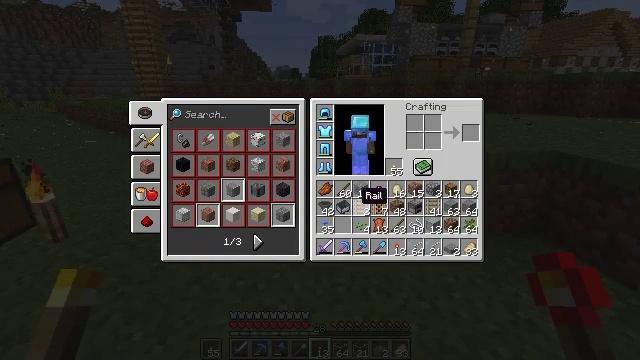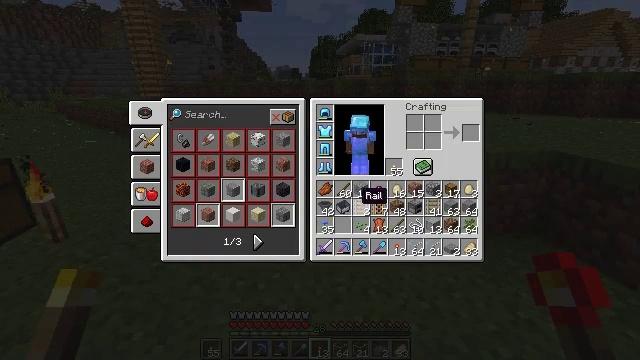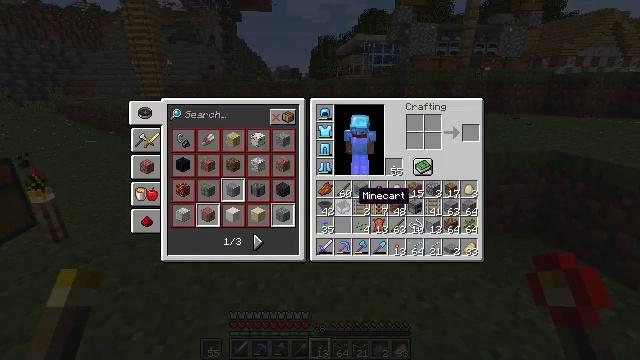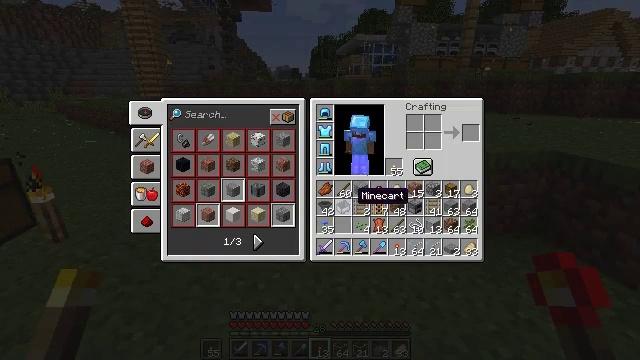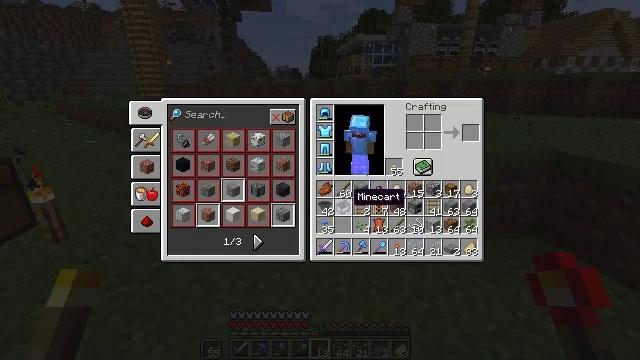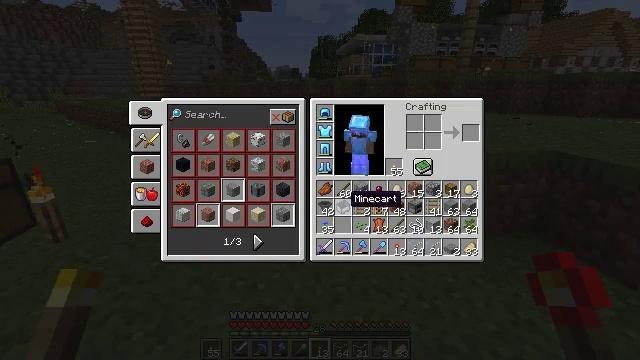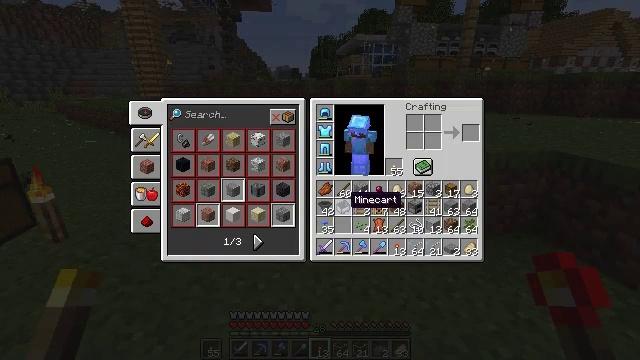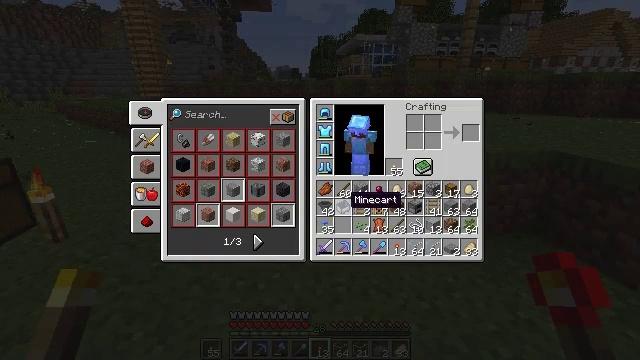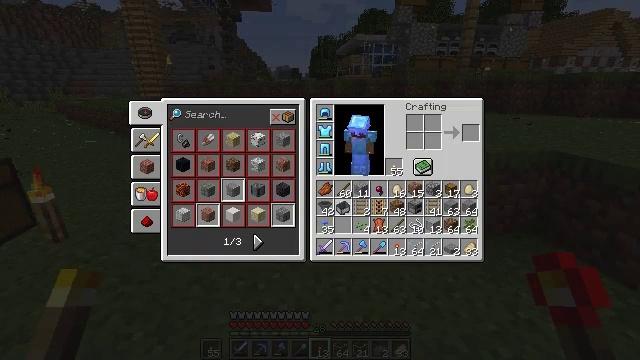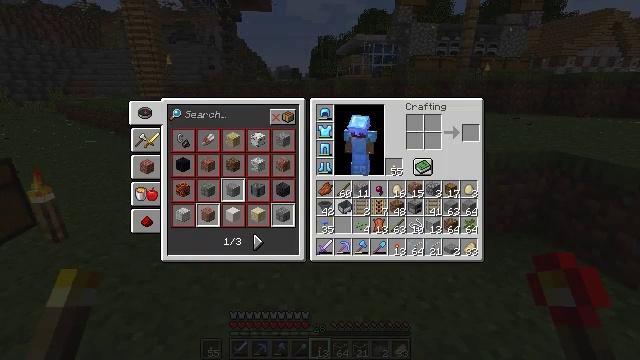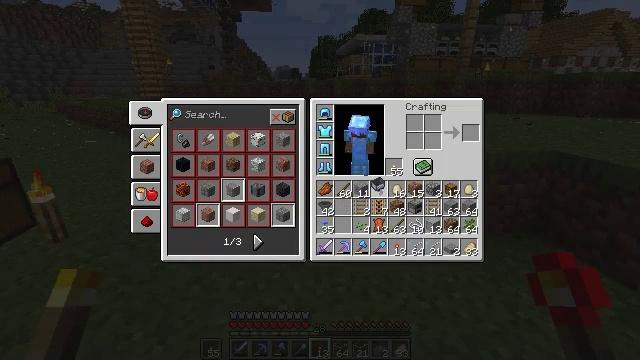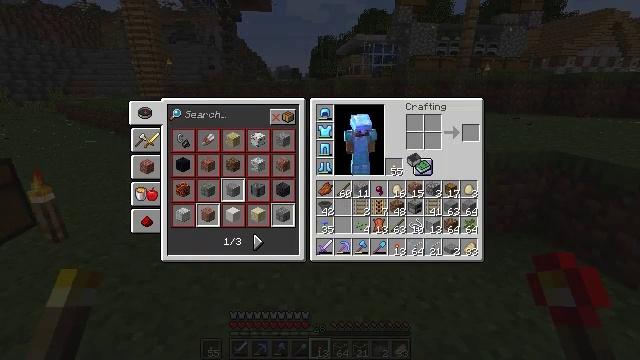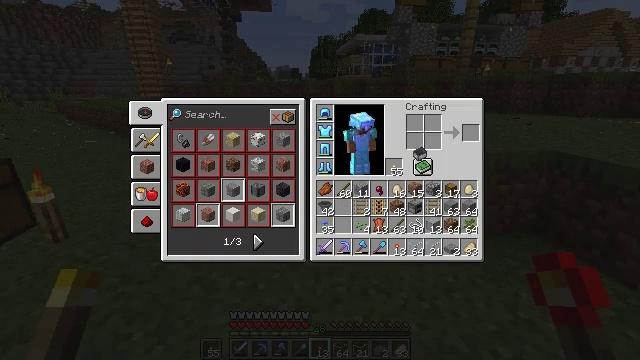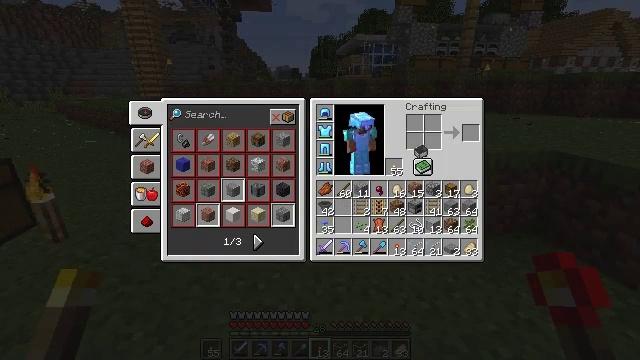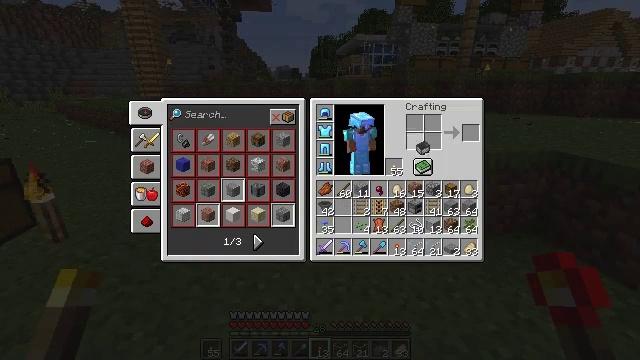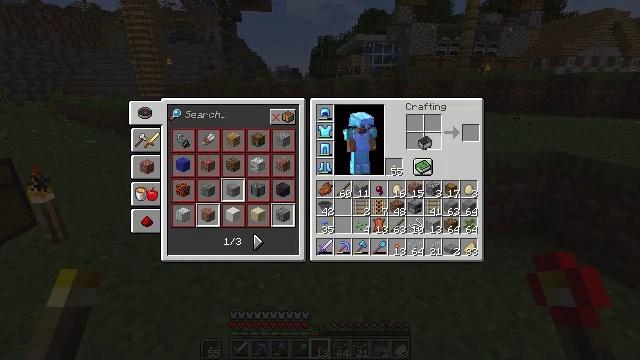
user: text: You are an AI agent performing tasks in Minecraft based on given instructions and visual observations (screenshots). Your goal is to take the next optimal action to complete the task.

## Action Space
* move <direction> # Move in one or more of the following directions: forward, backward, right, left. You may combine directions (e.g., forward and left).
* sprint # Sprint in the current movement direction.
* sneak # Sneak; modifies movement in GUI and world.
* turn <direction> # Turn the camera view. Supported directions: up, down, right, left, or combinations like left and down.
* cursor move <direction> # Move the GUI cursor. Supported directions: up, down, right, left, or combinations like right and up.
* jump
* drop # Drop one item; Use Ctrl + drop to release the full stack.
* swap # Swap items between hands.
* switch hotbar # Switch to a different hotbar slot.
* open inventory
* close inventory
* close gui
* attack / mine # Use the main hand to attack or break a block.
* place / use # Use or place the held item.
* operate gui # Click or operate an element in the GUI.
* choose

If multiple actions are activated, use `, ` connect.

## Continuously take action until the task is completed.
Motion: motion action
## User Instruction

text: Craft the hopper minecart by combining a hopper and minecart.
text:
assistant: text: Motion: no_op
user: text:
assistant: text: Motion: no_op
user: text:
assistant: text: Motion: no_op
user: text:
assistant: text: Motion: no_op
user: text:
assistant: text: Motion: no_op
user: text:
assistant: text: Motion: no_op
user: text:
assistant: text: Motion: no_op
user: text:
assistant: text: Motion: operate gui
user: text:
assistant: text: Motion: operate gui
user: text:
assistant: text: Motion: cursor move right and up, operate gui
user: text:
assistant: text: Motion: cursor move right and up
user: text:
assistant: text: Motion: no_op
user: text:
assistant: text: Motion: no_op
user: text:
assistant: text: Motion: no_op
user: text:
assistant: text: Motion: no_op
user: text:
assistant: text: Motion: no_op
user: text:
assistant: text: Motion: no_op
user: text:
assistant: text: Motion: no_op
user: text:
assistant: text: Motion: no_op
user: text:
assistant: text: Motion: operate gui
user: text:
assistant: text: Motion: operate gui
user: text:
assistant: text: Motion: operate gui
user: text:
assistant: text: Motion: operate gui
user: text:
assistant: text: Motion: no_op
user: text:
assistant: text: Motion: no_op
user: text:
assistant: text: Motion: no_op
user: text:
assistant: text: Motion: cursor move left
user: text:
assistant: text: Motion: cursor move left and down
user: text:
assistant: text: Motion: cursor move left and down
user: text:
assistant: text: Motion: cursor move left and down